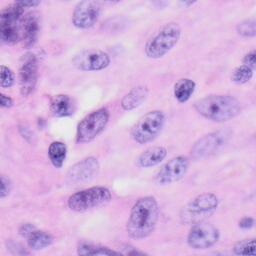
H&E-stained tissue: Skin